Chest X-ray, PA view. Patient: 49 years old, sex M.
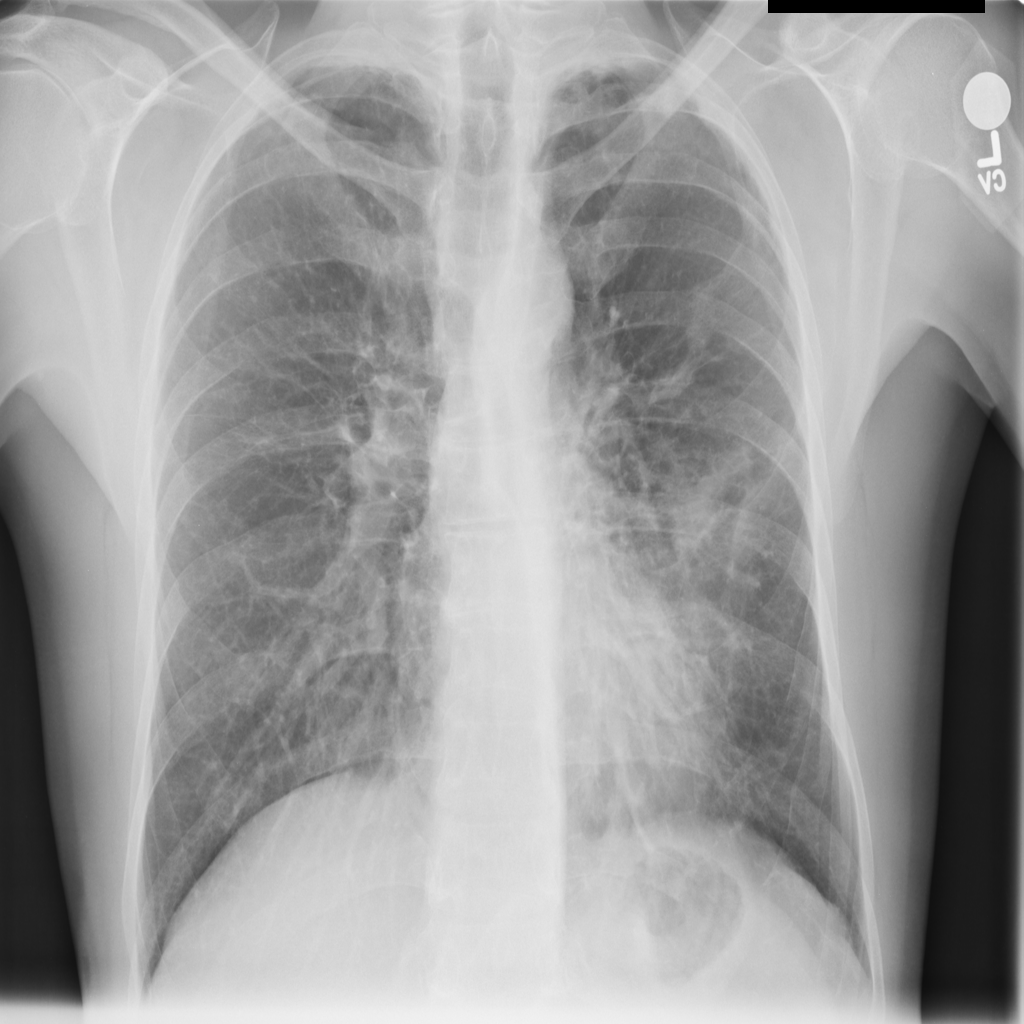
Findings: Nodule